Question: Is it possible to get AngularJS working with Classic ASP? I couldn't find any resources on this, but I suspect the answer would be yes, since AngularJS (excluding its AJAX stuff) is mostly Client Side.
If that is the case, I have a form that looks like this:

How can I use AngularJS to validate this form? The validation I want is:
- -
I know I can use jQuery, but I want to do this with AngularJS. I have already gone ahead and added the AngularJS script to the bottom of the form, also added the 'ng-app' to the '<html' tag.
I'd like to know the proper, decoupled way of doing this, also if possible, client side end to end test for this simple form, just so that I get the idea.
Thanks to DoubleSharp's link, I have progressed a little, though validation still does not work.
Here is the code I have:
'''
<div class="panel-body" ng-controller="UserCtrl">
<form novalidate class="css-form">
<div class="form-group">
<input type="text" placeholder="First Name" class="form-control" ng-model="user.fname" required />
</div>
<div class="form-group">
<input type="text" placeholder="Last Name" class="form-control" ng-model="user.lname" required />
</div>
<div class="form-group">
<input type="text" placeholder="Email" class="form-control" ng-model="user.email" required />
</div>
<div class="form-group">
<input type="text" placeholder="Password" class="form-control" ng-model="user.password" required />
</div>
<button type="submit" class="btn btn-primary">Submit</button>
</form>
</div>
'''
And here is my JavaScript/Angular Code:
'''
function UserCtrl($scope) {
$scope.master= {};
$scope.update = function(user) {
$scope.master = angular.copy(user);
};
$scope.reset = function() {
$scope.user = angular.copy($scope.master);
};
$scope.reset();
}
'''
As you can see I simply copying <URL>, I have also gone ahead and added the CSS styles, but my validation is still not working, even though the page is freshly loaded, I get 'ng-pristine ng-invalid ng-invalid-required' CSS on my text fields, whereas in the tutorial they have 'ng-valid'
I am guessing this has something to do with 'ngModel' which I have no where, but the tutorial does not mention that at all in its code, I'm confused.
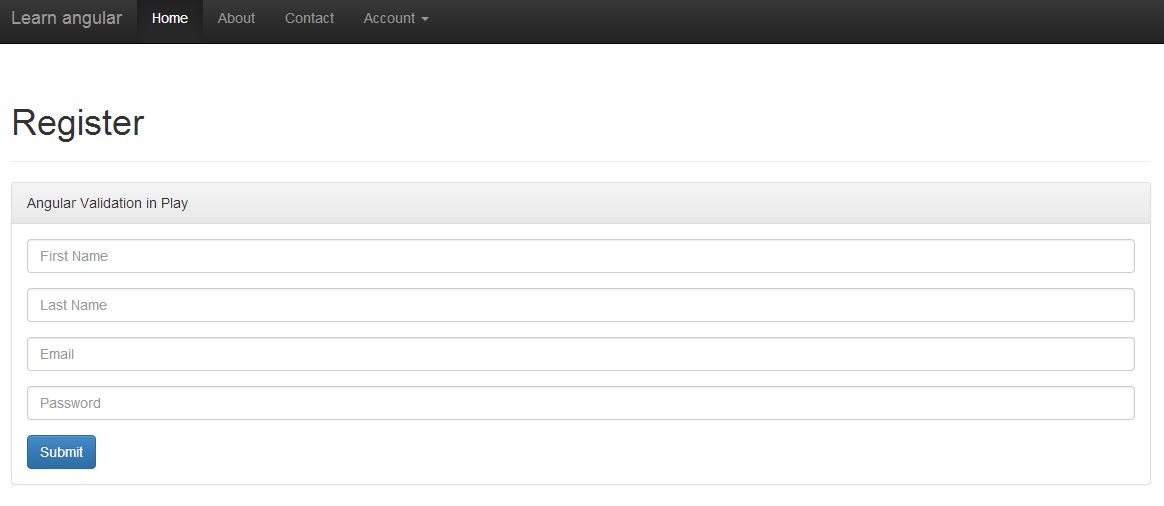
Answer: If you just want to validate that the required fields are entered and that the email is in a valid format, it can all be done client side without any calls back to the server, so it doesn't matter if it is ASP classic, PHP, etc... it is all in the browser. The AngularJS site has examples of this, so rather than repeating them here...
See this page for implementing custom form validation: <URL>
See this page for the email input type: <URL>